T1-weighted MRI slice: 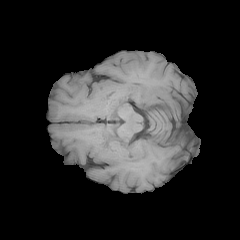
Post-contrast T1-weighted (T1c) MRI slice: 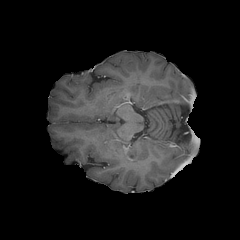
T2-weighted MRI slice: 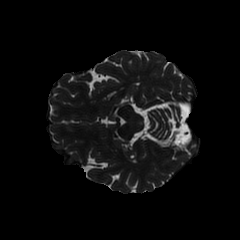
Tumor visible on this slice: no